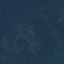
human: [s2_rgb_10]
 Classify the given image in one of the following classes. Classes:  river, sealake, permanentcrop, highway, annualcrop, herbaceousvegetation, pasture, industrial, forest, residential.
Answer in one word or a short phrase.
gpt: Forest